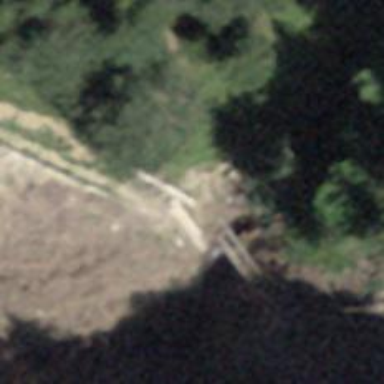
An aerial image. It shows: Path on bridge.